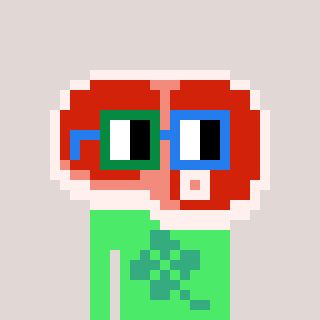
a pixel art character with square green and blue glasses, a steak-shaped head and a teal-colored body on a warm background